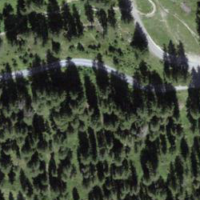
EUNIS habitat code: 43
Species observed at this site:
Lysandra coridon